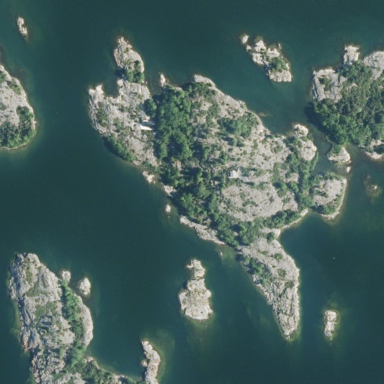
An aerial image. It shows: Island with natural coastline.